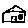
Label: house